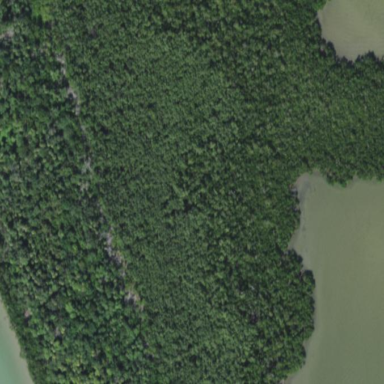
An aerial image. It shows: Mangrove wetland area.